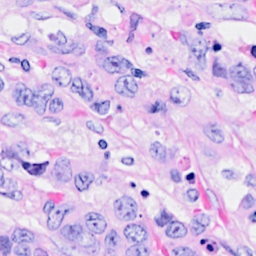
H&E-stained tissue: Breast